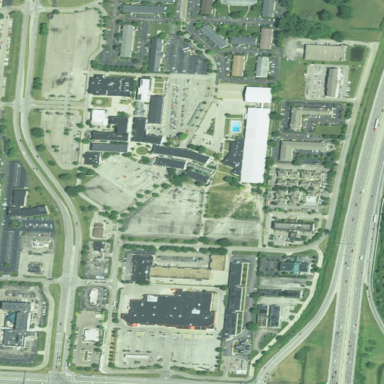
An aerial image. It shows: Commercial area.